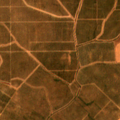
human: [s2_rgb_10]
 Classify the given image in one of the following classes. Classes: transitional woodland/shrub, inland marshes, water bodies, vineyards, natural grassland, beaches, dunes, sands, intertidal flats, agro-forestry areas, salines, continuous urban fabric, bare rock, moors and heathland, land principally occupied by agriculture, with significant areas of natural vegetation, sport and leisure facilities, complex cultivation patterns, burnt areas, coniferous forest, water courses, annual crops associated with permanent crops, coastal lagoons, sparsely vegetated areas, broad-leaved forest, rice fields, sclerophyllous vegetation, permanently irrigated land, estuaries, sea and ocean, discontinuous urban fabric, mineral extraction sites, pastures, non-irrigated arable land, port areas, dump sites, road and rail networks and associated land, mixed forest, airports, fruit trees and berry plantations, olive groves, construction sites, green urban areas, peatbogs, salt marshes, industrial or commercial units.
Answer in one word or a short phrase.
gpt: permanently irrigated land, olive groves